Field crop: tomato
Growth stage: 2
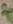
Species: solanum